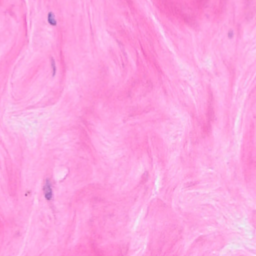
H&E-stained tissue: Breast